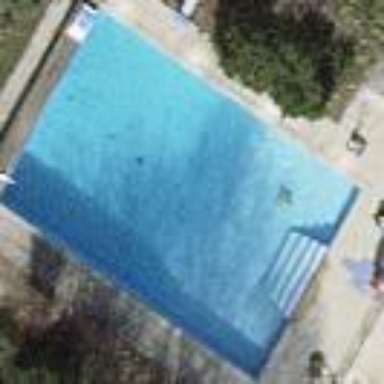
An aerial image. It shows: Outdoor swimming pool in leisure land area. The swimming pool is for personal use.